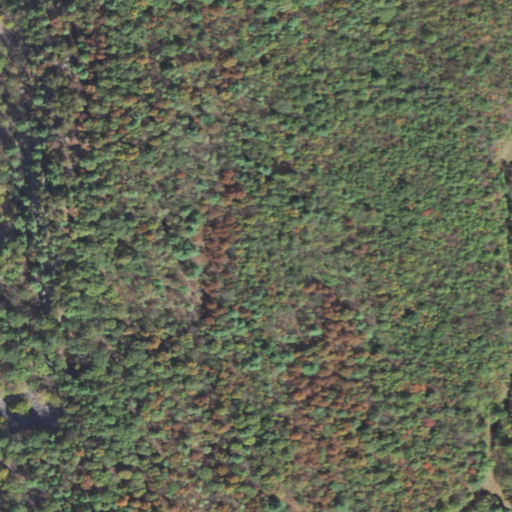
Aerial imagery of ridge(s) in Pennsylvania named Scrub Ridge containing deciduous forest and mixed forest